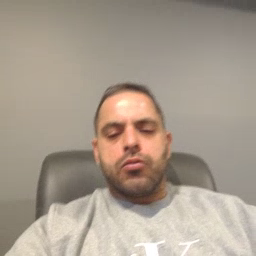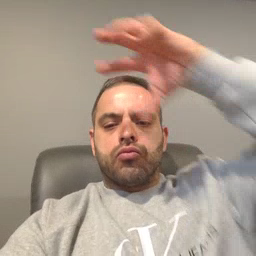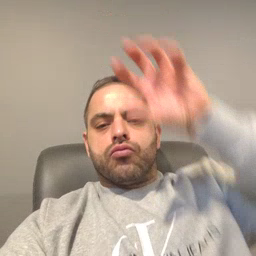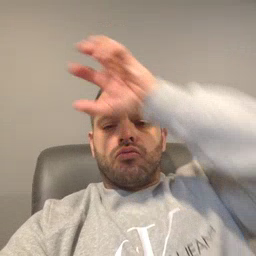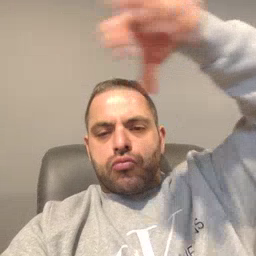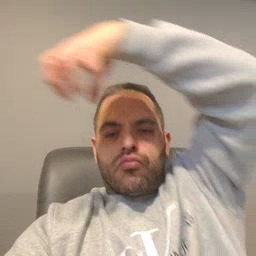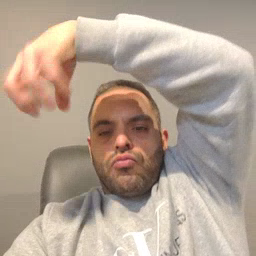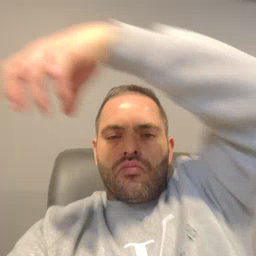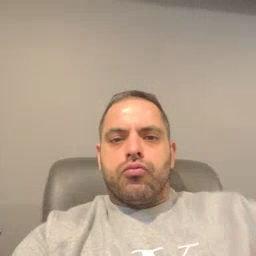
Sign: cloud